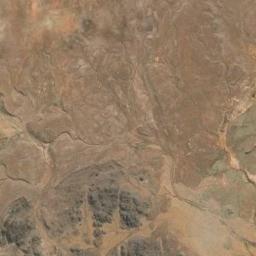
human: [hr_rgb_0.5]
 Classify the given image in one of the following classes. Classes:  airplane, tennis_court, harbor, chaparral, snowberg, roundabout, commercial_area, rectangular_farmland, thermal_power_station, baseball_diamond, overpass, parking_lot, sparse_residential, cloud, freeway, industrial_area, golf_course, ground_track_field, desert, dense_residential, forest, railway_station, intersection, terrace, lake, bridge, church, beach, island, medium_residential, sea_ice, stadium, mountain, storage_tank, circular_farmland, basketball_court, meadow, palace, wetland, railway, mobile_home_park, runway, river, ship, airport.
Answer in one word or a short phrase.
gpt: mountain